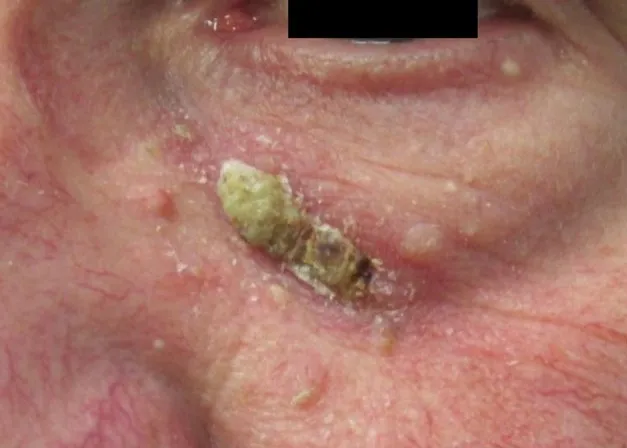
The 2.0x1.0 cm mildly erythematous thin plaque with a yellow crust.
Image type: pathology (fish)